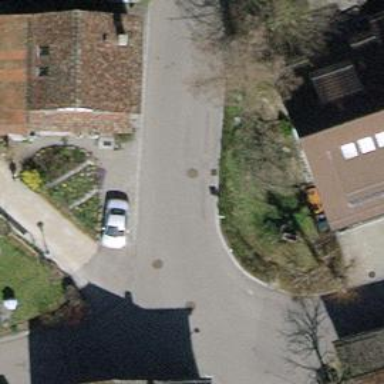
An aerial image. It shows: Asphalt road designated as living street.